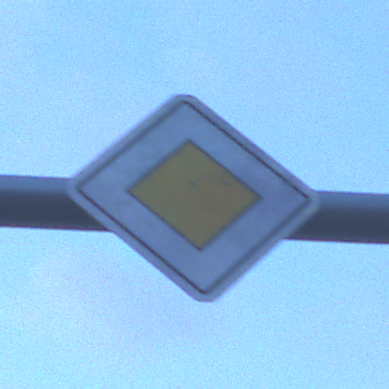
Verkehrszeichen: Vorfahrtsstrasse
Umgebung: Outdoor, Urban
Tageszeit: Dawn
Wetter: PartlyCloudy
Licht: Natural
Jahreszeit: NotSpecified
Kontrast: LowContrast